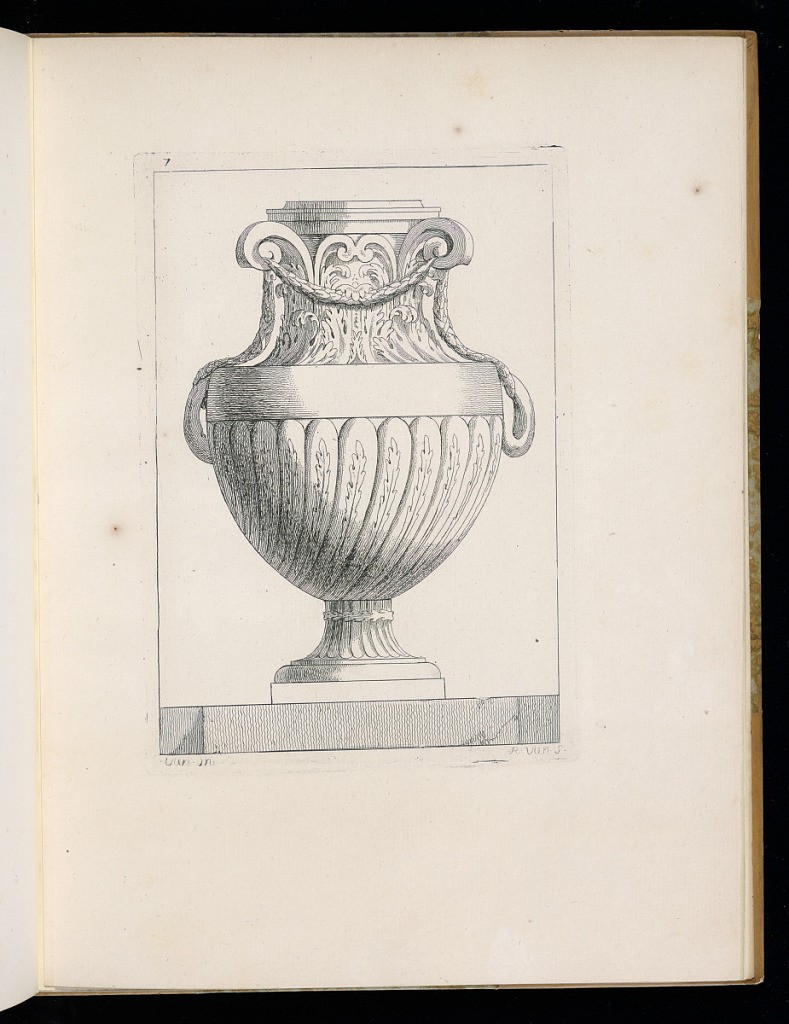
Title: Ornamental Vase Design
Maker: Joseph Marie Vien, French, 1716–1809
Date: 1760
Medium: Etching on laid paper
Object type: Print
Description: Vase decorated with scrolls, acanthus leaf, festoon, and gadroon ornamentation. The vase has a short, tapered foot, and is elevated on a platform that extends to the edge of the image. The plate is signed and numbered.